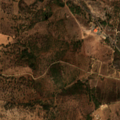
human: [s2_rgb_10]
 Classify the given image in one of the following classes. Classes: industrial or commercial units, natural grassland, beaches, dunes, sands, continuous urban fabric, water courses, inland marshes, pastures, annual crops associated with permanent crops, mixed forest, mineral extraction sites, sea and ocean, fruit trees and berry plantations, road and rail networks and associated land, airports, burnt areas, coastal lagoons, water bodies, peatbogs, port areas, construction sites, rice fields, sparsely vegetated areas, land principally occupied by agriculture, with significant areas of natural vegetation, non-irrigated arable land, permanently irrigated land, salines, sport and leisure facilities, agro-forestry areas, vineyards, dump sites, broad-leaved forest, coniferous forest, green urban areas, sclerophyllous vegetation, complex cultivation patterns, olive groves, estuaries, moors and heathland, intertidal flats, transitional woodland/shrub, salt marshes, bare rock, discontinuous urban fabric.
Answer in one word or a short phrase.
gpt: olive groves, complex cultivation patterns, land principally occupied by agriculture, with significant areas of natural vegetation, agro-forestry areas, transitional woodland/shrub